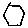
Label: hexagon